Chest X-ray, PA view. Patient: 51 years old, sex M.
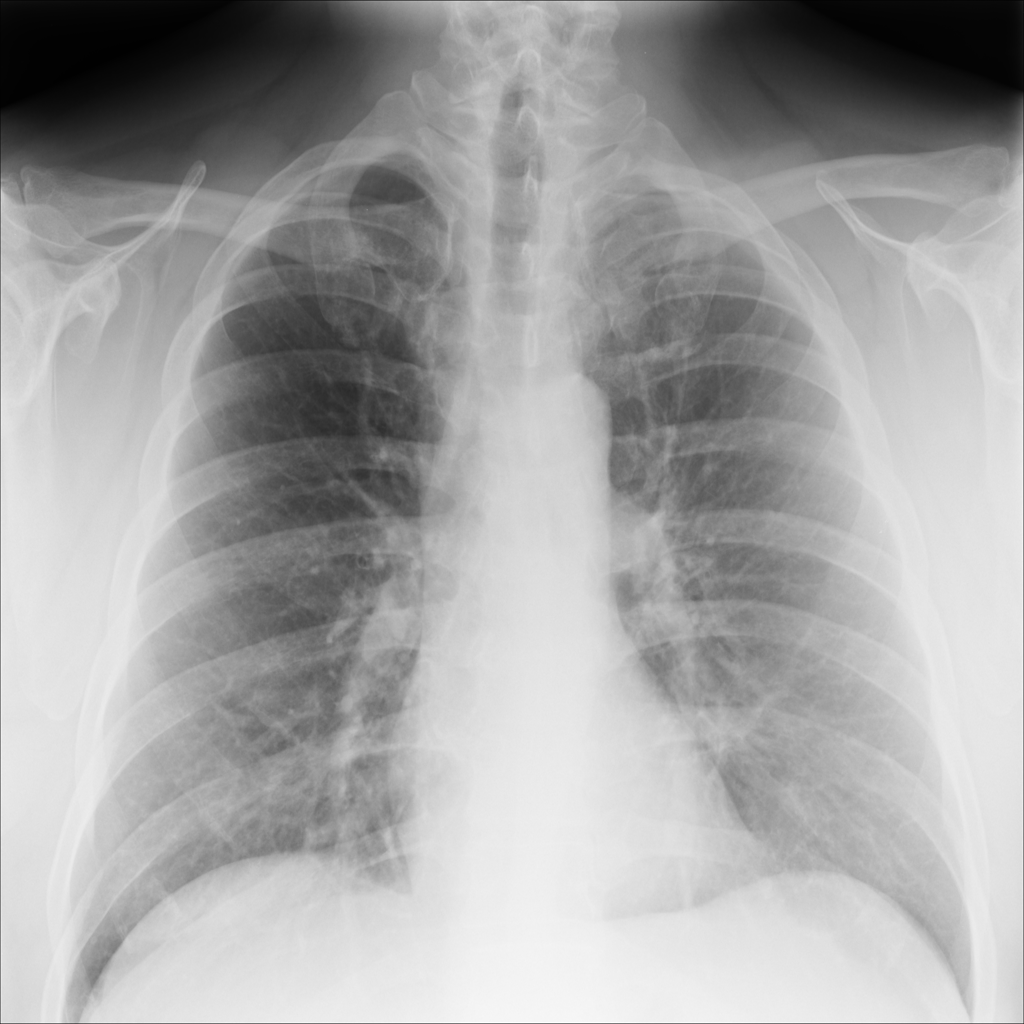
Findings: Consolidation